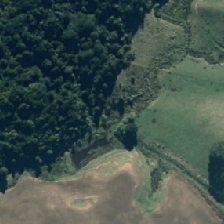
Land cover: high_producing_grassland